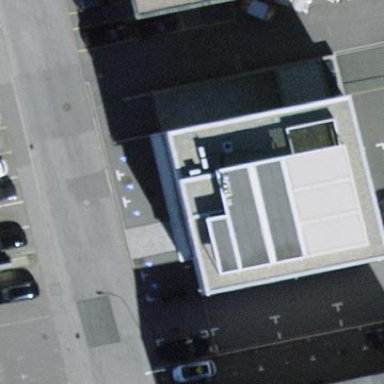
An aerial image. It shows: Commercial building.